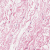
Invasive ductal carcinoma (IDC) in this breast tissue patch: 0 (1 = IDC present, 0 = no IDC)